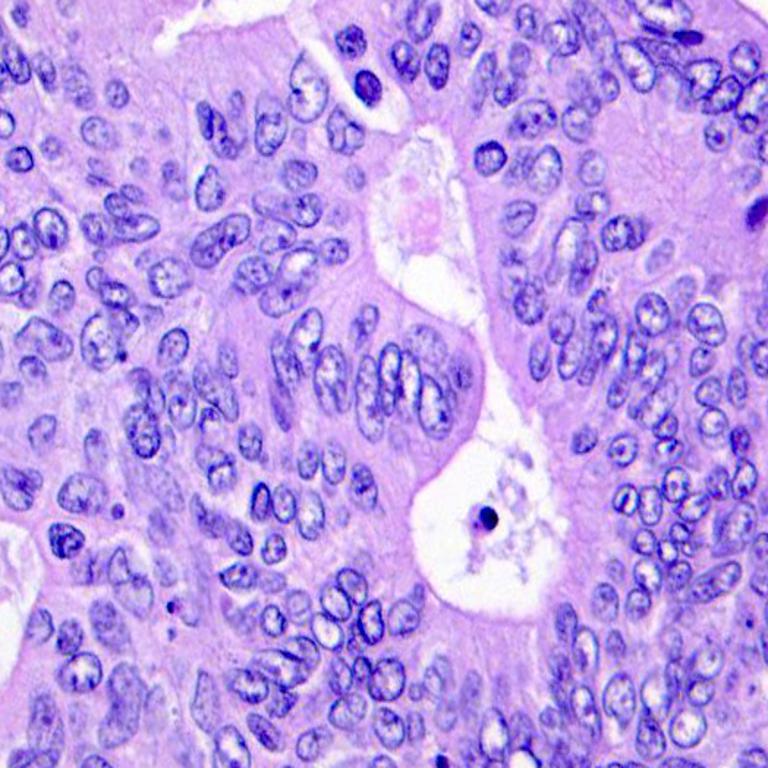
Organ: colon
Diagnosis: adenocarcinomas